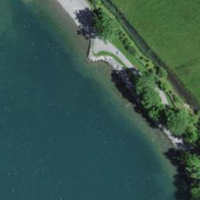
EUNIS habitat code: 14
Species observed at this site:
Podiceps cristatus
Lycopus europaeus
Cygnus olor
Fulica atra
Stachys palustris
Hirundo rustica
Acrocephalus palustris
Passer domesticus
Motacilla alba
Turdus merula